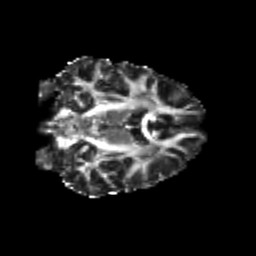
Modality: FA
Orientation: coronal
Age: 24
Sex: male
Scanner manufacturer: siemens
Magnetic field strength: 3 T
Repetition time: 3.5 s
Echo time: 0.104 s